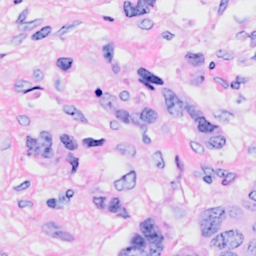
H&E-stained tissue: Breast